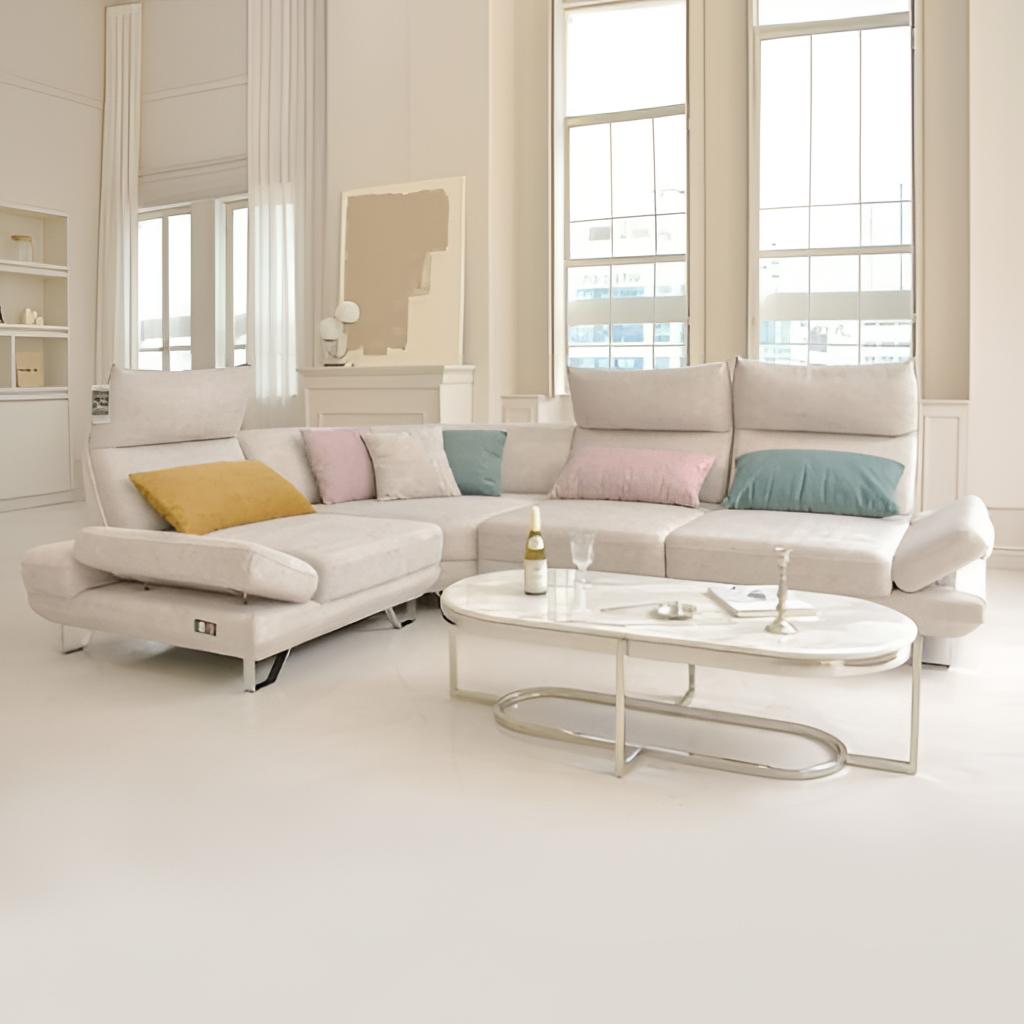
living room, beige fabric sectional sofa, contemporary, paint wallpaper, with solid pattern, beige tile flooring, with smooth pattern